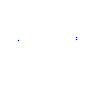
Particle: pion